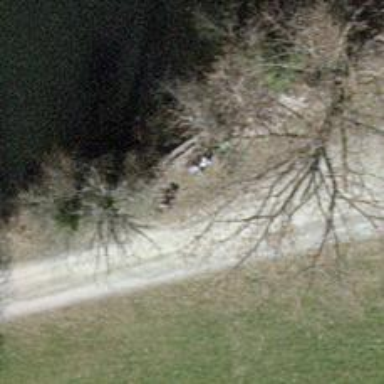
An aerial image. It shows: Bench for seating.